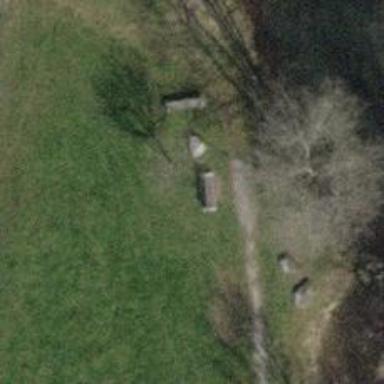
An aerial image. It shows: Brown bench in the vicinity.